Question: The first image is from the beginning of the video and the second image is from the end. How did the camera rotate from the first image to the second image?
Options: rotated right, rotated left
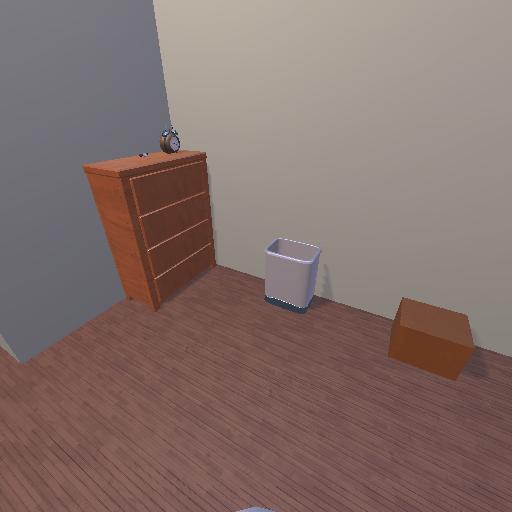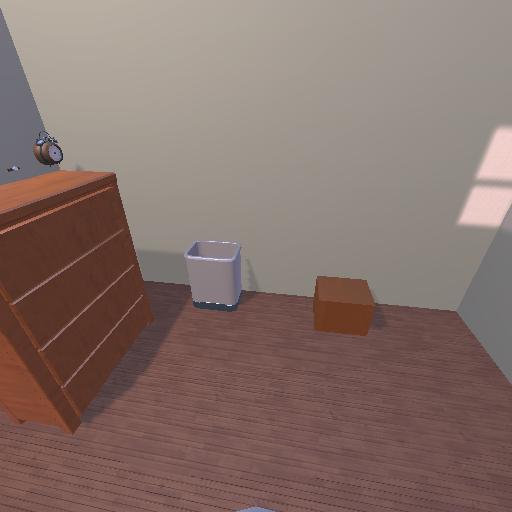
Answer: rotated right